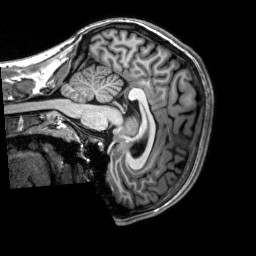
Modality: T1w
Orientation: sagittal
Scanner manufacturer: siemens
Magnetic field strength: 3 T
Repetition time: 2.3 s
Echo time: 0.00302 s